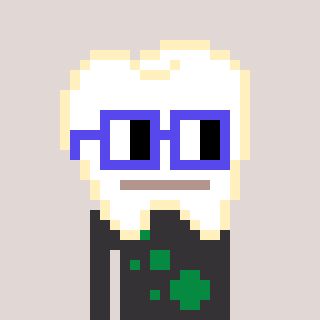
a pixel art character with square blue glasses, a tooth-shaped head and a grayscale-colored body on a warm background